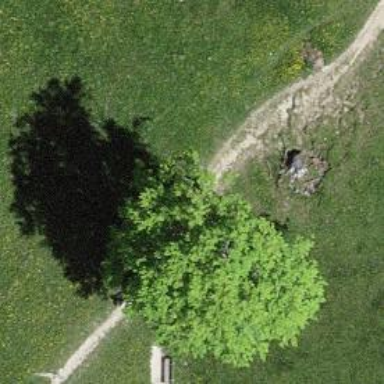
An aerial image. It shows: Unpaved path.